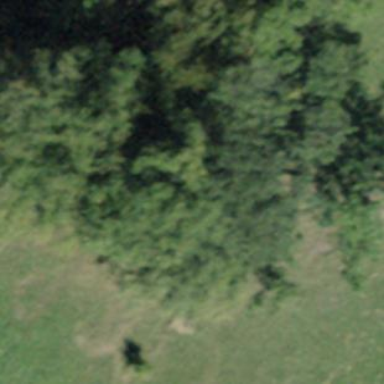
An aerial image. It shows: Forest area.